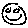
Label: smiley face